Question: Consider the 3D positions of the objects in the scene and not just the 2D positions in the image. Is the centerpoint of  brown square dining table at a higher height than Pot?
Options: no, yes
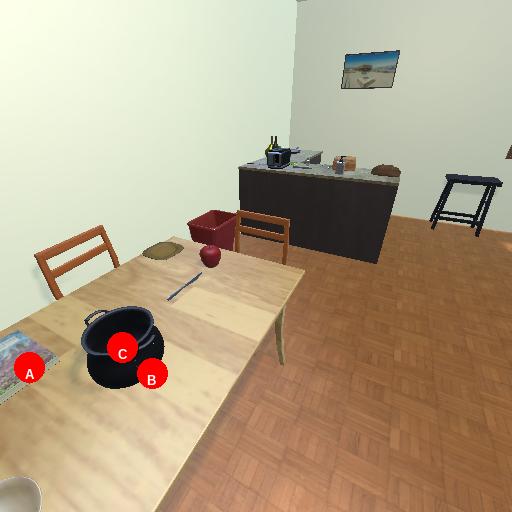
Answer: no